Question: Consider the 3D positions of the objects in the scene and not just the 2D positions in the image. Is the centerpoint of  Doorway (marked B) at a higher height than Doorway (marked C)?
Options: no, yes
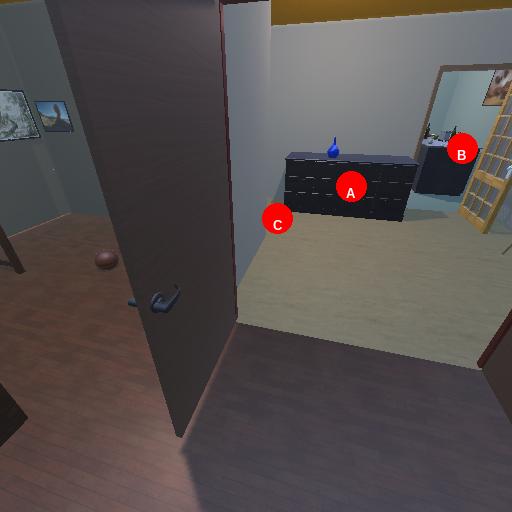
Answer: no